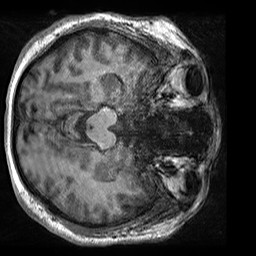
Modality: T1w
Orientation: axial
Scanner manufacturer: siemens
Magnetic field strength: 3 T
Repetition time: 2.5 s
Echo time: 0.00299 s